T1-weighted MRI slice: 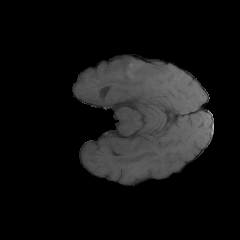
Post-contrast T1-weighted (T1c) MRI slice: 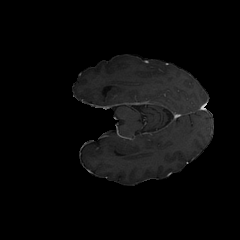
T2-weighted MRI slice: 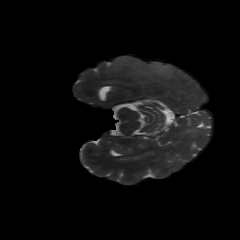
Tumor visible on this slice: yes